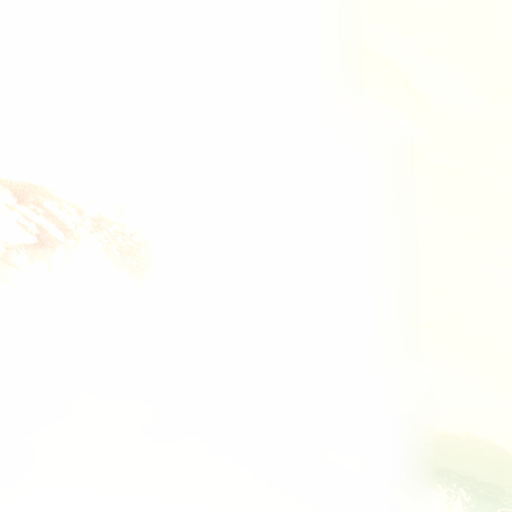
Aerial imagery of mountain in Alaska named Agassiz Peak containing only unknown